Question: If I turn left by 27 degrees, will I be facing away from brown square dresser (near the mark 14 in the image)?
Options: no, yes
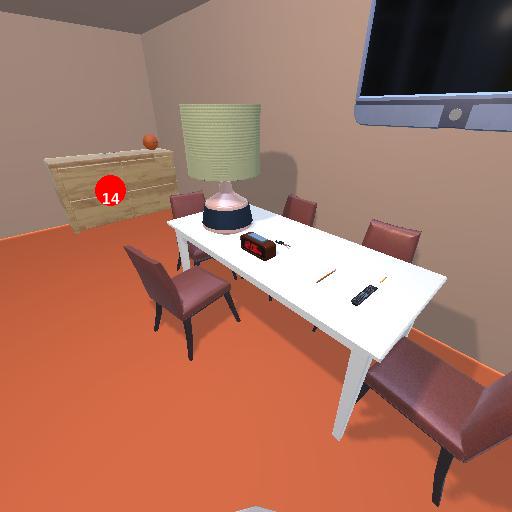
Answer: no